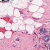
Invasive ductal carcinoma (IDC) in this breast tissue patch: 0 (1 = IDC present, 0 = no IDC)